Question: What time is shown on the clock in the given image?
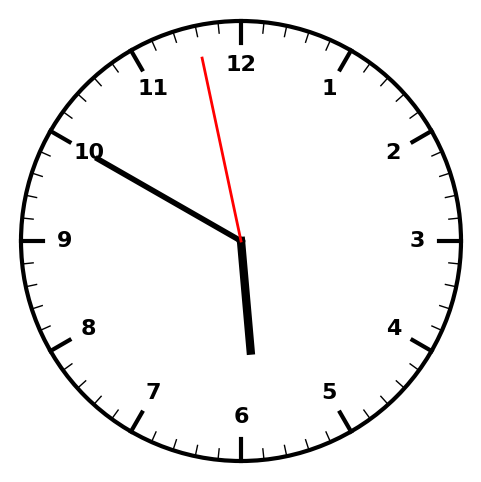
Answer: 05:49:58